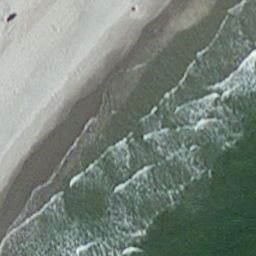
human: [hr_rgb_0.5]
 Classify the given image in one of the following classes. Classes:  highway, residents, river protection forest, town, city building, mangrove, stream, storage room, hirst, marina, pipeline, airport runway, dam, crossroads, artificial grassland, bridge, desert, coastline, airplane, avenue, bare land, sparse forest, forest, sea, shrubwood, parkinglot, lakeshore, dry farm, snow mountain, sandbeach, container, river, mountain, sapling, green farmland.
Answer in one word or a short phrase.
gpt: coastline